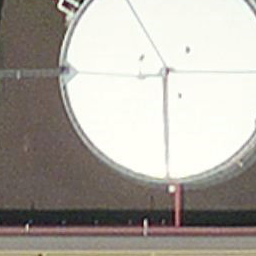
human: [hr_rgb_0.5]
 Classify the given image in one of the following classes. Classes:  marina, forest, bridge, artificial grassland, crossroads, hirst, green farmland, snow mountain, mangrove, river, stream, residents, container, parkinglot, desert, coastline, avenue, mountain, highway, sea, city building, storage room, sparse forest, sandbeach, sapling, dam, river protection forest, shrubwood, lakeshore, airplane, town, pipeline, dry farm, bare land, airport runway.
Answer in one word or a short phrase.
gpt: storage room